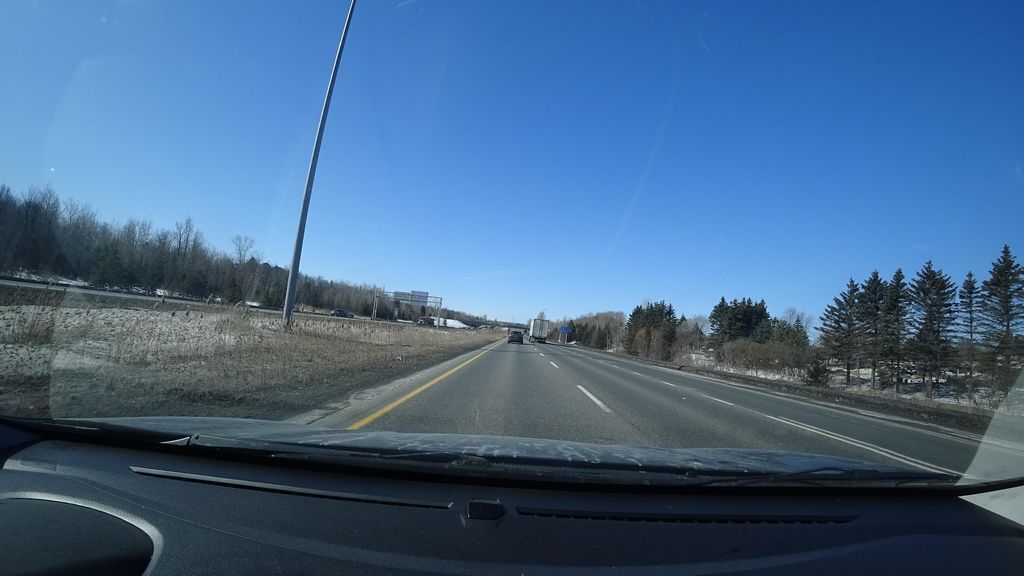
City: quebec_city